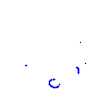
Particle: proton